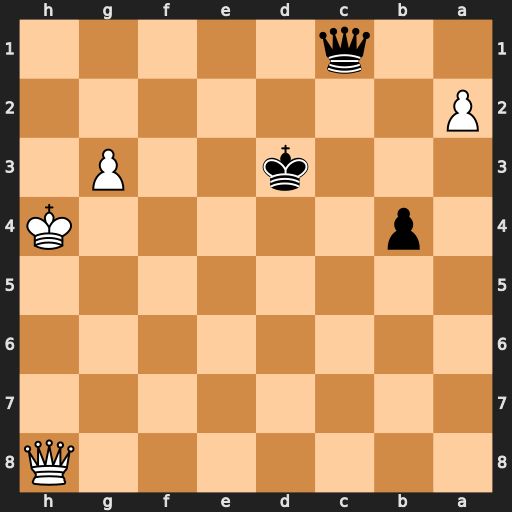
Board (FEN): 7Q/8/8/8/1p5K/3k2P1/P7/2q5
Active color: b
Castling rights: -
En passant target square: -
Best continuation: Qh1+ Kg5 Qxh8